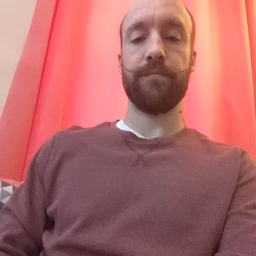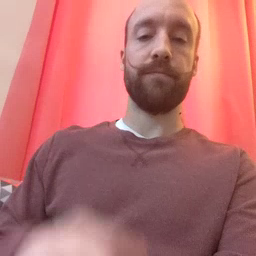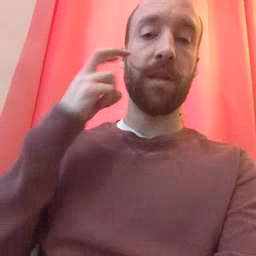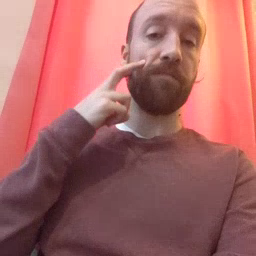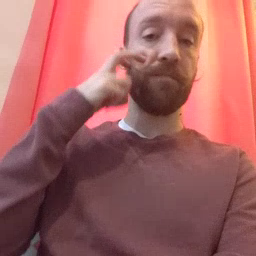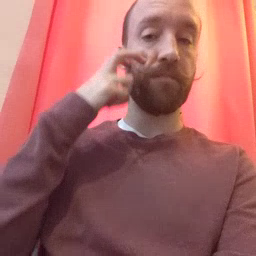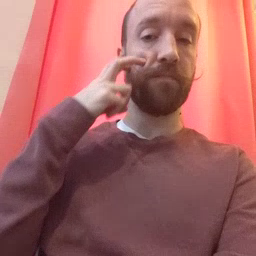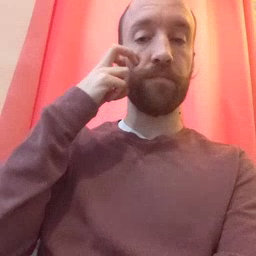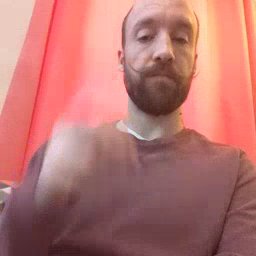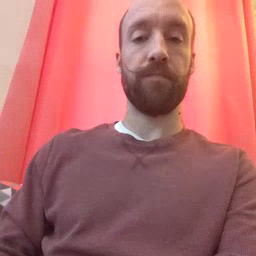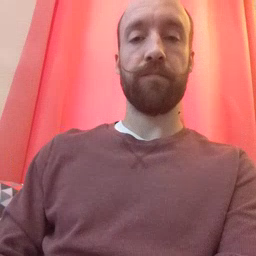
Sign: gum